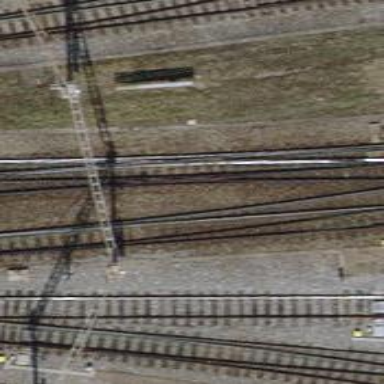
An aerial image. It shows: Railway switch.